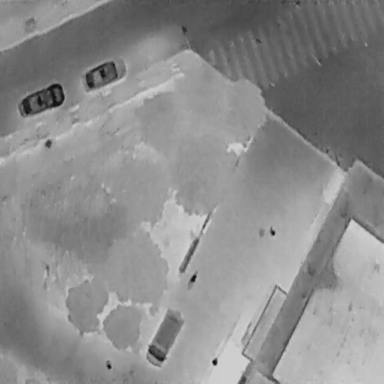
There are six objects shown in the infrared image, including two Cars, an OtherVehicle, two People, and a Bicycle.